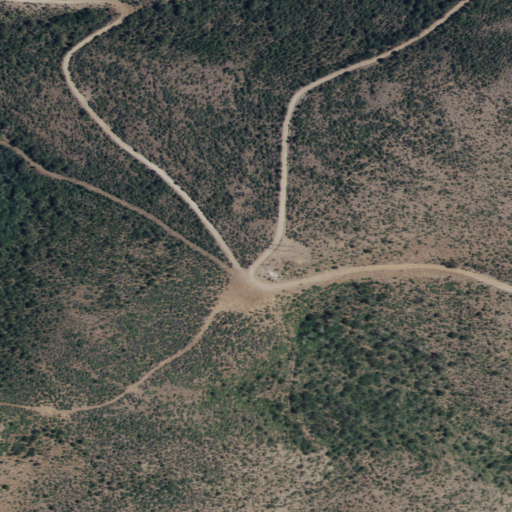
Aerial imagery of gap in Idaho named Jensen Pass containing shrub, open development, and low intensity development